Question: I have a DataGridView in which the user enters a value . As he enters , new row gets added and user is able to enter his new value.

As the user enters names , more rows keep getting added. When the user is done entering all names , he clicks a button and I need to do something using every name entered in the grid view.
'''
foreach (DataGridViewRow row in dataGridView1.Rows)
{
if (row.Cells[0].Value != null)
{
string user = row.Cells[0].Value.ToString();
// do something using the string user
}
}
'''
This is the code I am using to read each row. The problem I am facing is that v
'row.Cells[0].Value' doesn't seem to catch the last active row.
eg. if the user has just typed "Tim" , he is forced to go to the next empty row to ensure Tim also gets read by the above code. If he still keeps cursor in the Tim cell after typing , the above code doesn't capture "Tim" .
How can I solve this problem ? I would prefer to do this without using any 'CellChange' event or any event. I have full row select as 'Selection Mode'.
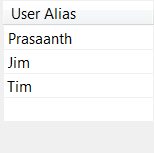
Answer: Per this <URL>.